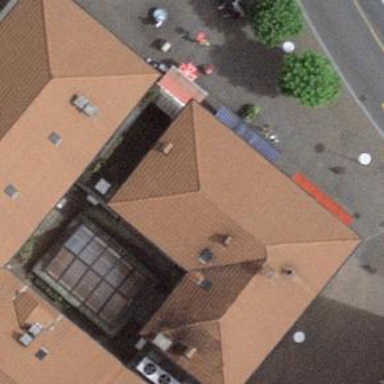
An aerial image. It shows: Ice cream stand or shop.